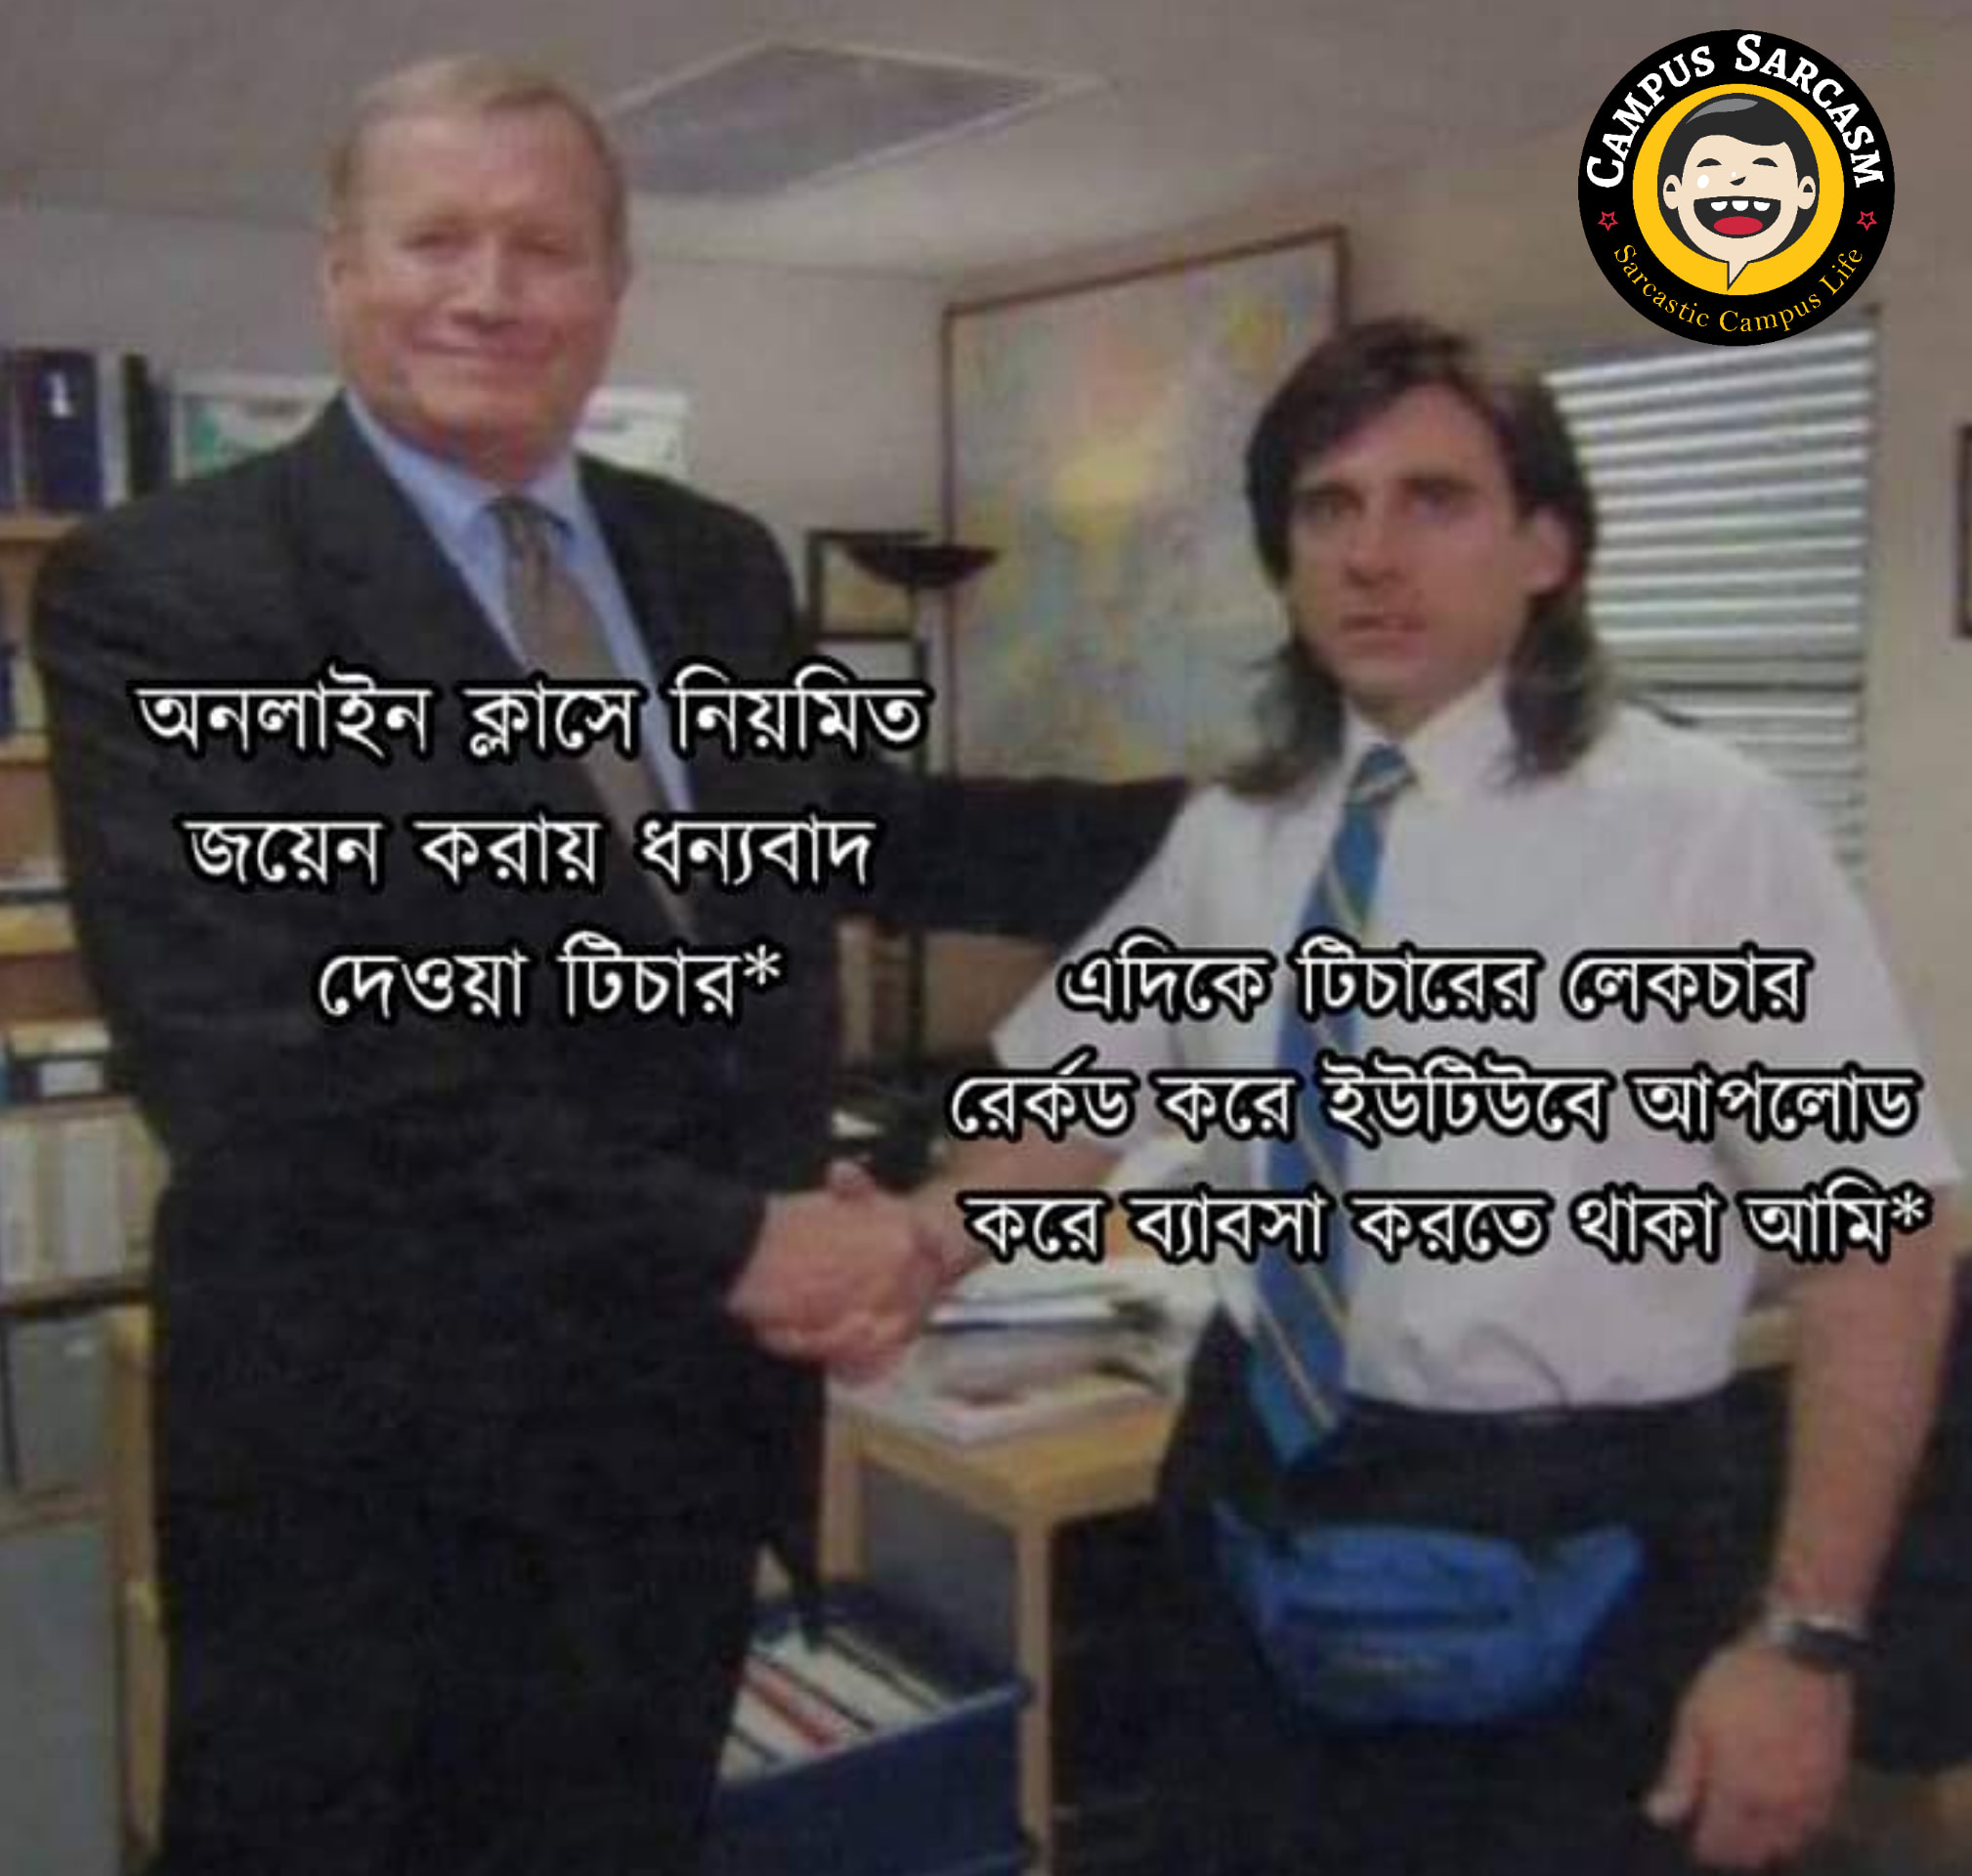
Caption: অনলাইন ক্লাসে নিয়মিত জয়েন করায় ধন্যবাদ দেওয়া টিচার *    এদিকে টিচারের লেকচার রেকর্ড করে ইউটিউবে আপলোড করে ব্যাবসা করতে থাকা আমি *
Label: non-hate